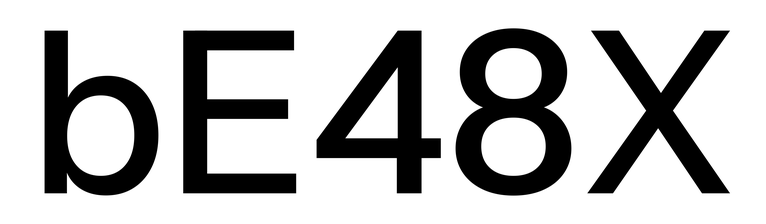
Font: InstrumentSans_Medium